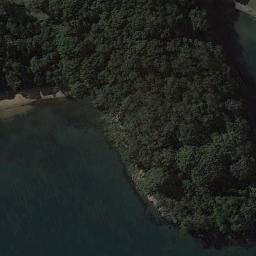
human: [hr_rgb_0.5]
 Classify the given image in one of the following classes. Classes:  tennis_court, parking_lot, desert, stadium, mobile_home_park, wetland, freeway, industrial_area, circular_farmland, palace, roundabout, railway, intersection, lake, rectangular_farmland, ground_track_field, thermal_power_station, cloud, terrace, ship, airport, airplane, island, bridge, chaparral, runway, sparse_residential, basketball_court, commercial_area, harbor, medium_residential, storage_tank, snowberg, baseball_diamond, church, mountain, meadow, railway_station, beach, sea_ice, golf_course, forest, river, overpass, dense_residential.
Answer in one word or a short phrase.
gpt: forest